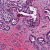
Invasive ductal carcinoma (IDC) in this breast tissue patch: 0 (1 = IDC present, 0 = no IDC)